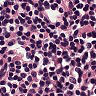
Metastatic tissue present: no